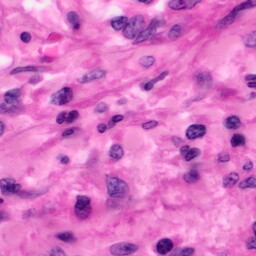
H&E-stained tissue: Pancreatic